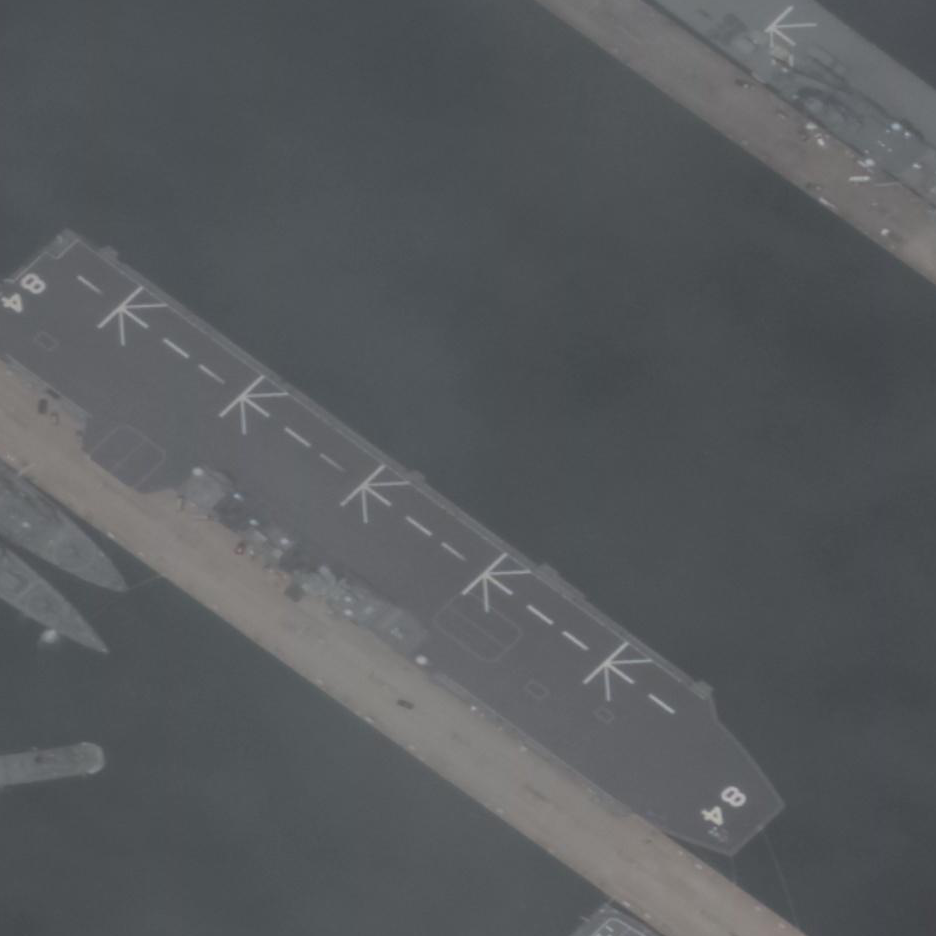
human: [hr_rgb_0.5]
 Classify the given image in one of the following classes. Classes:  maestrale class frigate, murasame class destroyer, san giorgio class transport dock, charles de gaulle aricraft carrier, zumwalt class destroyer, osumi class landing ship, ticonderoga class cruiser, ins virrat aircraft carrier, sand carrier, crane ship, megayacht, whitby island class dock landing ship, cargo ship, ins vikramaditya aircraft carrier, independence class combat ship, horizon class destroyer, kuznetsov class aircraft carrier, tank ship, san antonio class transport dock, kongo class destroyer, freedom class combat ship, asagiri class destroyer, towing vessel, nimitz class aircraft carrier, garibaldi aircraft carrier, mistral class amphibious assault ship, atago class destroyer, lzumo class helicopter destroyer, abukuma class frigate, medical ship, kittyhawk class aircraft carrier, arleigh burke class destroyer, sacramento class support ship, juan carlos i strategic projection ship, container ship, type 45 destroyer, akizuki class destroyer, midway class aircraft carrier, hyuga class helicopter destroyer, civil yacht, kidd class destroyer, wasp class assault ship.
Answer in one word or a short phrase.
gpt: Lzumo class helicopter destroyer